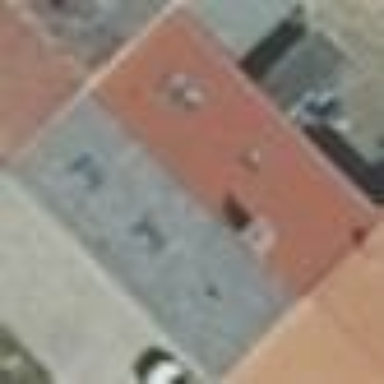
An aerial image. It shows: House with gabled roof covered in red roof tiles. The roof orientation is along the building.